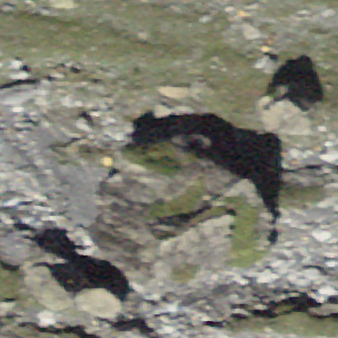
Label: bouldering_area